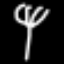
Label: fork